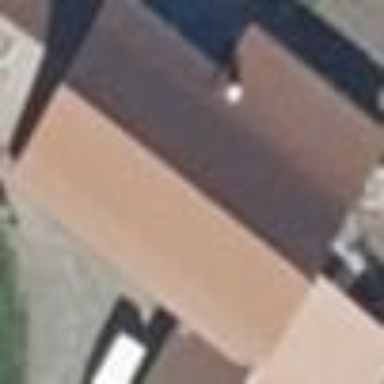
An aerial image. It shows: Building with gabled roof. The roof is oriented along the structure and colored in red.